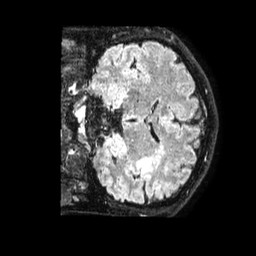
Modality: FLAIR
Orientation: coronal
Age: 39
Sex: male
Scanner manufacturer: philips
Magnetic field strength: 1.5 T
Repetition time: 4.8 s
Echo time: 0.3071 s